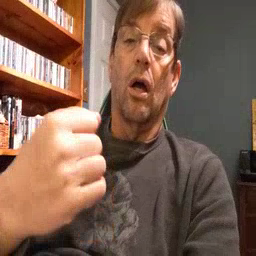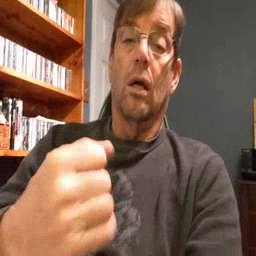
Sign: car